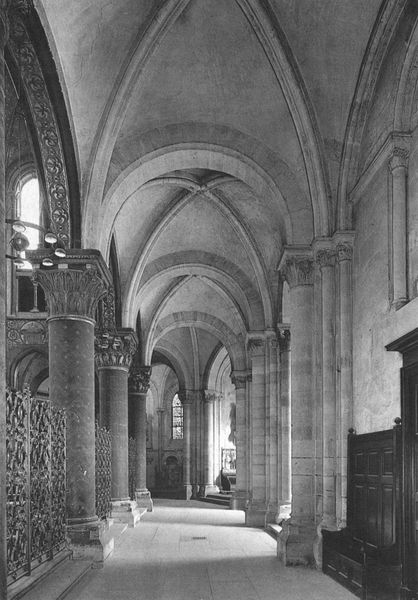
Titel: Abteikirche Saint-Germain-des-Prés in Paris
Standort: Paris (EU - F)
Schlagwörter: schatten, weiß, fenster, grau, holz, licht, schwarz, säule, säulen, zaun, hochformat, ornament, architektur, barock, stein, innenraum, kirche, boden, decke, innen, bogen, mauer, bank, pilaster, rundbogen, ornamente, geländer, stufe, foto, fotografie, bögen, gang, gewölbe, kloster, rippen, schwarzweiss, kapitelle, kathedrale, kapitell, sims, kirchenbank, kirchenschiff, gotisch, kreuzgewölbe, spitzbögen, romanik, korinthisch, sitzbank, beichte, säulengang, kreuzgang, nischen, schlußstein, beichtstuhl, erisen